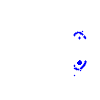
Particle: electron